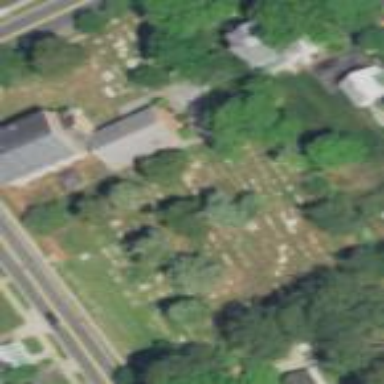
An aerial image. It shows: Cemetery.